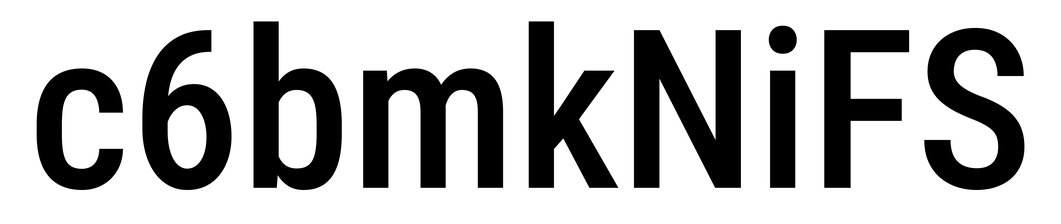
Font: Roboto_Condensed_Medium